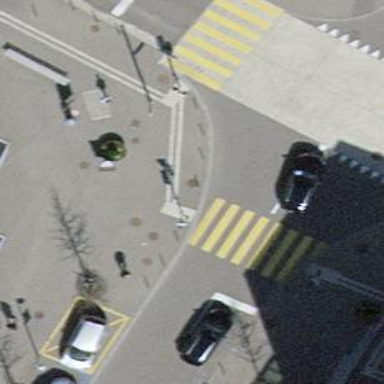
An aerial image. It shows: Kerb barrier.